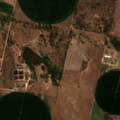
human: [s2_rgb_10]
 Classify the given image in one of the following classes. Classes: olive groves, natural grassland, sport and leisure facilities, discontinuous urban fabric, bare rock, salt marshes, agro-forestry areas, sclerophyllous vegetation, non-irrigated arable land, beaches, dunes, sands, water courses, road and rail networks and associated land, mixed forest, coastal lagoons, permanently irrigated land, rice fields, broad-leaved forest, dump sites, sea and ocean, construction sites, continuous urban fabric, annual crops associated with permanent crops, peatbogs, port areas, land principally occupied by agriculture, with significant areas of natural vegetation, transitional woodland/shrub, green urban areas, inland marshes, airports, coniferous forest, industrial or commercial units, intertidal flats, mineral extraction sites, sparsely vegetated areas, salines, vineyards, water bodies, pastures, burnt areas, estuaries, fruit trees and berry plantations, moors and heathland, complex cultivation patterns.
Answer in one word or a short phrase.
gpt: permanently irrigated land, pastures, agro-forestry areas, broad-leaved forest, transitional woodland/shrub